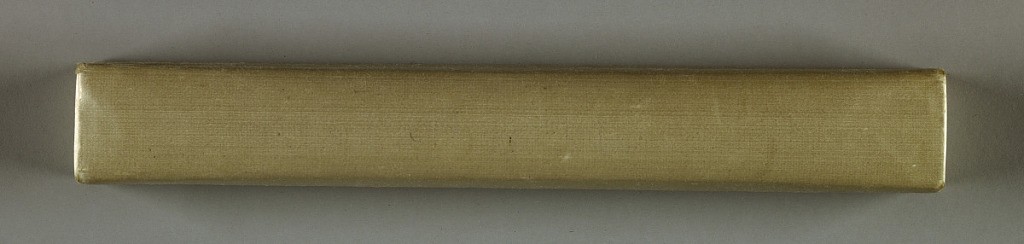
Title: Fan case
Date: late 19th century
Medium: Silk-covered paper
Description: Fan case covered with white satin.  Curved, removable lid.